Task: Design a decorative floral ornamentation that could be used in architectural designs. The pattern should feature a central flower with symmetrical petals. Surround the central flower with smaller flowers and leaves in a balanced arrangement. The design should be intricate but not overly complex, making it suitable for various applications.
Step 893:
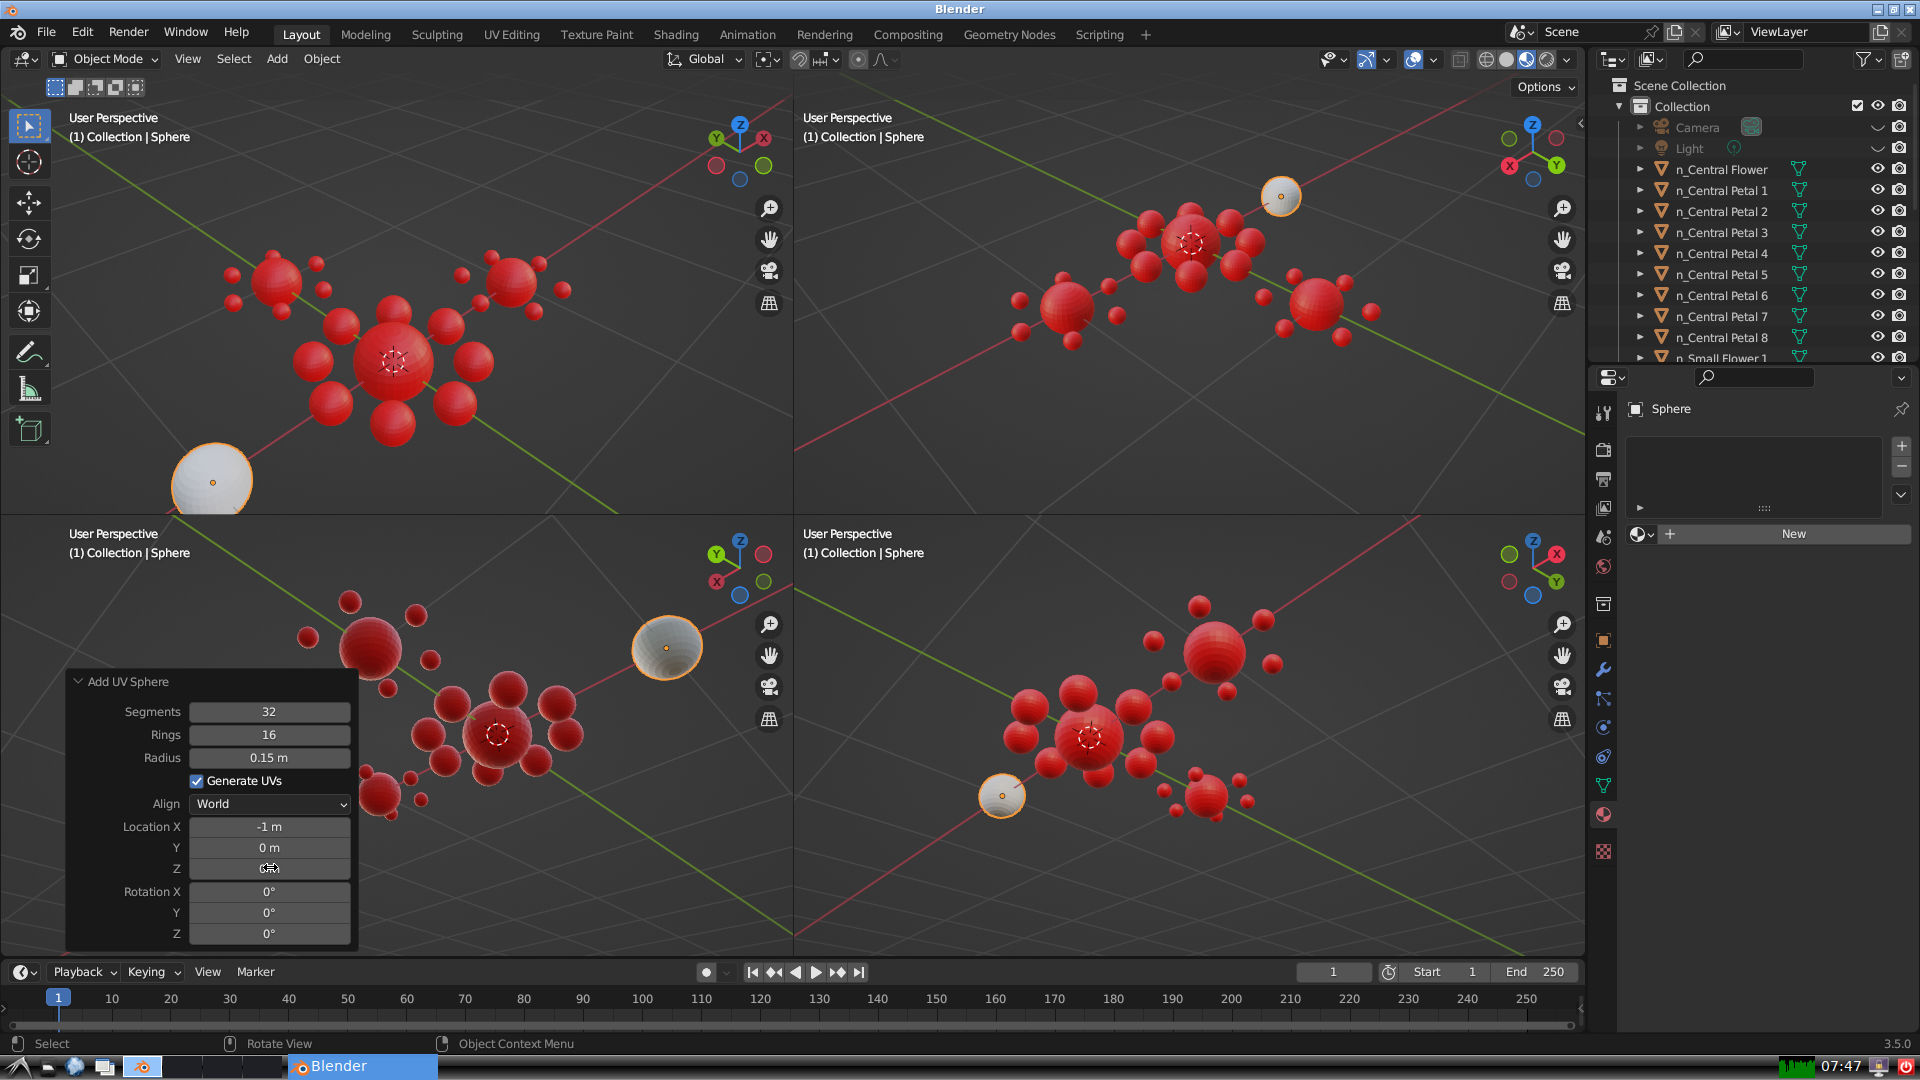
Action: click: no